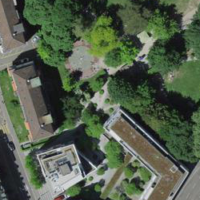
EUNIS habitat code: 54
Species observed at this site:
Tachymarptis melba
Corvus corone